Question: I am working on a mobile website at the moment and I refreshed the page, Chrome quit unexpectedly, and since then all touch screen emulation is absent and/or failing.
Chrome Version: '36.0.1985.125 m',
OS: 'Windows 7 Ultimate SP1'
Google Chrome suddenly and unexpectedly stopped emulating devices properly. All touch screen functionality has been disabled and apparently removed. When I emulate a device, the 'Sensors' box fails to be checked and upon inspection, does not show any 'Emulate Touch Screen' option.
I have tried the following, all in conjunction:
- - - -
Please let me know if there are any other relevant details that I might need to add.

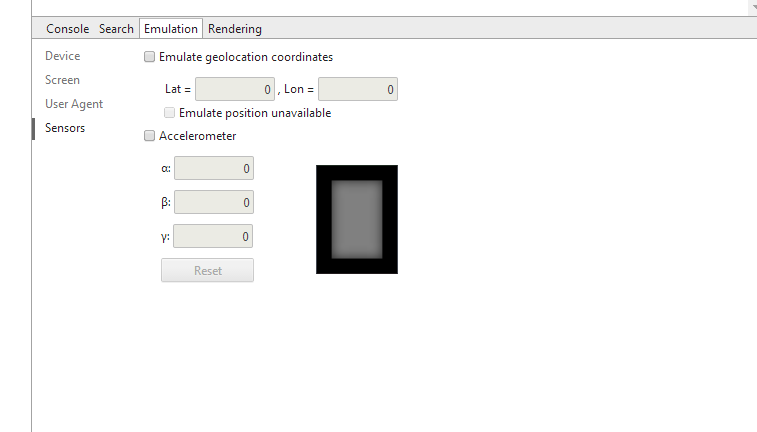
Answer: Sorry about this. We overhauled the touch emulation in Chrome 36 to be much more accurate (sharing code with what really happens in Chrome Android): <URL>.
We're fixing this at <URL> - hopefully there will be a Chrome Canary build soon that re-enables touch emulation in these cases.
In the meantime you can mostly work around the issue by disabling Chrome's support for built-in touchscreens at chrome://flags/#touch-events. Make sure you set this back to 'Enabled' after Chrome is updated to fix the issue. With this disabled, some minor aspects of touch emulation (eg. DOM0 ontouchstart= handlers) will not work properly.